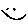
Label: smiley face